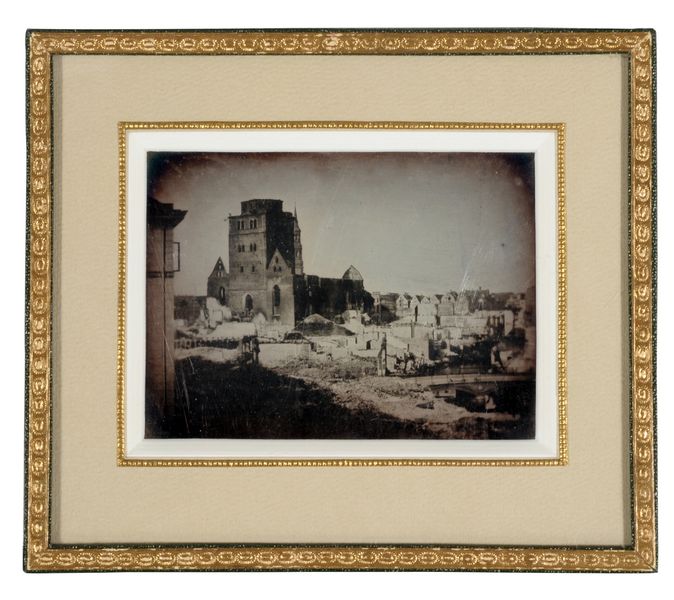
Titel: Blick auf die Nikolaikirche in Hamburg nach dem Brand von 1842
Künstler: Hermann Biow
Standort: Hamburg
Institution: Museum für Kunst und Gewerbe Hamburg
Schlagwörter: stadt, kirche, ort, dorf, brand, foto, fotografie, photographie, stadtansicht, ruine, kloster, photo, ereignis, architekturfotografie, situation, aussenbau, ereignisbild, lichtbild, daguerreotypie, nikolai, dokumentarfotografie, historische, st, alte stadtansicht, architekturphotographie, bildwerke, angewandte und bildende kunst, hessische systematik, alte ansicht, berichtende, gebäude, örtlichkeit, straße, stätte, großer